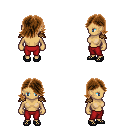
a pixel art fantasy rpg character, female body template, human, tanned skin, leather shoulder armor, red pants, brown swoop hairstyle, ghillies, four views (front, back, left, right), 2x2 character sprite sheet, small pixel art, hard edges, no anti-aliasing